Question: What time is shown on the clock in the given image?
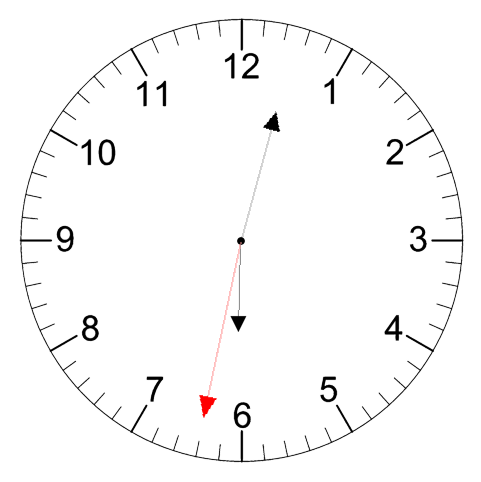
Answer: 06:02:32